Question: I'm trying to run 'mvn archetype:generate' to create a simple maven project. However the commands starts building another maven project. I don't understand why this is happening. Please check out the attached image.

And finally 'mvn archetype:generate' fails at the end. Any pointers would be greatly appreciated. Thanks.
Any pointers would be greatly appreciated. Thanks.
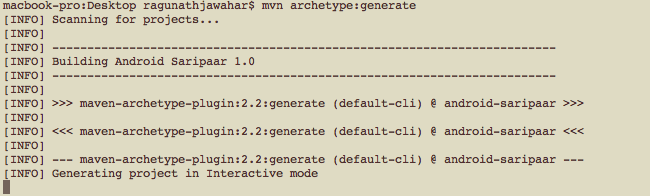
Answer: I had an orphaned 'pom.xml' on my desktop and this was causing the issue. Fixed it by deleting the orphaned file and the archetype generation was successful.